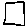
Label: square